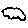
Label: cloud